Question: I need what is essentially a reverse proxy but I need it in Node.js as I will have to put in some custom functionality.
The 'gateway' will be the only visible service, and it needs to forward traffic on to an internal network of services. A simple 302 isn't going to work here.
How can I realistically achieve this with Node.js given the asynchronous nature of it?
Are there any well known libraries used for this?

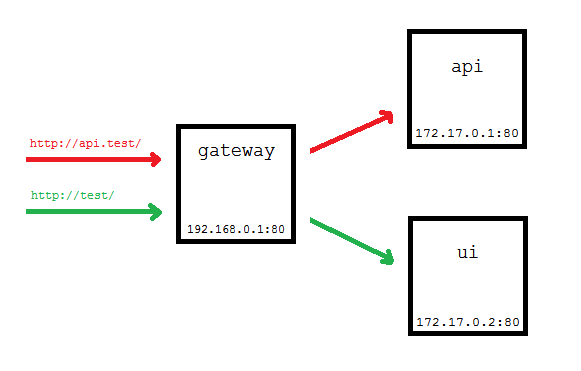
Answer: I've managed this using 'node-http-proxy', where <URL> are the hostnames.
'''
var http = require('http'),
httpProxy = require('http-proxy');
var proxy = httpProxy.createProxyServer({});
// reverse proxy server
http.createServer(function (req, res) {
var target = '';
if (req.headers.host.match(/first.test/)) {
target = 'http://127.0.0.1:8001';
} else if (req.headers.host.match(/second.test/)) {
target = 'http://127.0.0.1:8002';
}
console.log(req.headers.host, '->', target);
proxy.web(req, res, { target: target });
}).listen(8000);
// test server 1
http.createServer(function(req, res) {
res.writeHead(200, { 'Content-Type': 'text/plain' });
res.write('8001
');
res.write(JSON.stringify(req.headers, true, 2));
res.end();
}).listen(8001);
// test server 2
http.createServer(function(req, res) {
res.writeHead(200, { 'Content-Type': 'text/plain' });
res.write('8002
');
res.write(JSON.stringify(req.headers, true, 2));
res.end();
}).listen(8002);
'''